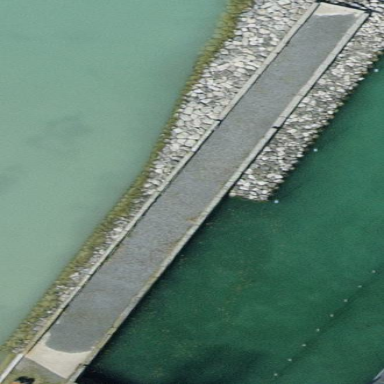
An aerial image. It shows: Breakwater structure.